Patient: sex M, age 61
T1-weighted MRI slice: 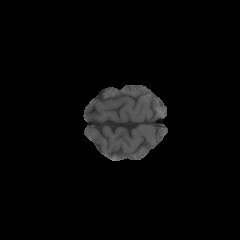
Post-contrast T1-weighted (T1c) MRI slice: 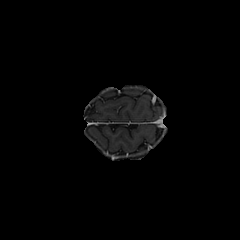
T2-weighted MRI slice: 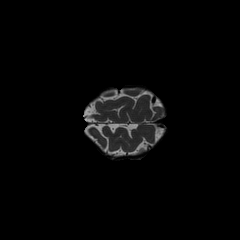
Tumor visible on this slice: no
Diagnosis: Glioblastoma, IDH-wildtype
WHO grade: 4